【题型】解答题　【知识点】平面几何　【难度】easy
如图, 在正方形 $ABCD$ 中, 点 $E$、$F$ 分别在边 $CD$、$BC$ 上, 且 $CE = BF$, $DF$ 分别交 $AE$、$AC$ 于点 $P$、$Q$。

(1) 求证：$AE \perp DF$；

(2) $AQ \cdot BF = \sqrt{2} PQ \cdot DF$。
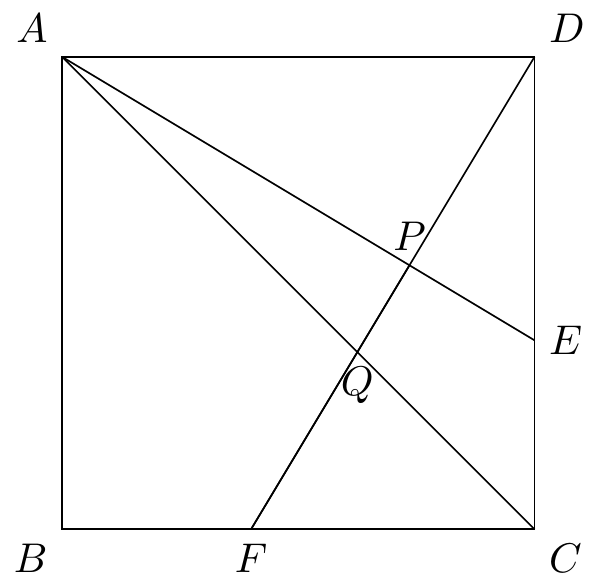
【解答】
证明：
(1) $\because$ 四边形 $ABCD$ 是正方形,

$\therefore BC = CD$, $\angle ADE = \angle DCF$, $\angle ACD = 45^\circ$,

$\because CE = BF$,

$\therefore DE = CF$,

在 $\triangle ADE$ 与 $\triangle DCF$ 中,

$\begin{cases}
AD = CD \\
\angle ADE = \angle DCF \\
DE = CF
\end{cases}$

$\therefore \triangle ADE \sim \triangle DCF$ (SAS),

$\therefore \angle DAE = \angle CDF$,

$\because \angle DAP + \angle CDF = 90^\circ$,

$\therefore \angle DAP + \angle DAE = 90^\circ$,

$\therefore \angle APD = 90^\circ$,

$\therefore AE \perp DF$；

(2) 过 $E$ 作 $EH \perp AC$ 于 $H$,

$\therefore \angle ACE = \angle HEC = 45^\circ$,

$\therefore CH = EH = \frac{\sqrt{2}}{2} CE = \frac{\sqrt{2}}{2} BF$,

$\because \angle APQ = \angle AHE = 90^\circ$, $\angle PAQ = \angle HAE$,

$\therefore \triangle APQ \sim \triangle AHE$,

$\therefore \frac{AE}{AQ} = \frac{EH}{PQ}$,

$\therefore AE \cdot PQ = AQ \cdot EH$,

由(1)知, $\triangle ADE \sim \triangle DCF$,

$\therefore AE = DF$,

$\therefore DF \cdot PQ = AQ \cdot \frac{\sqrt{2}}{2} BF$,

即 $AQ \cdot BF = \sqrt{2} PQ \cdot DF$。
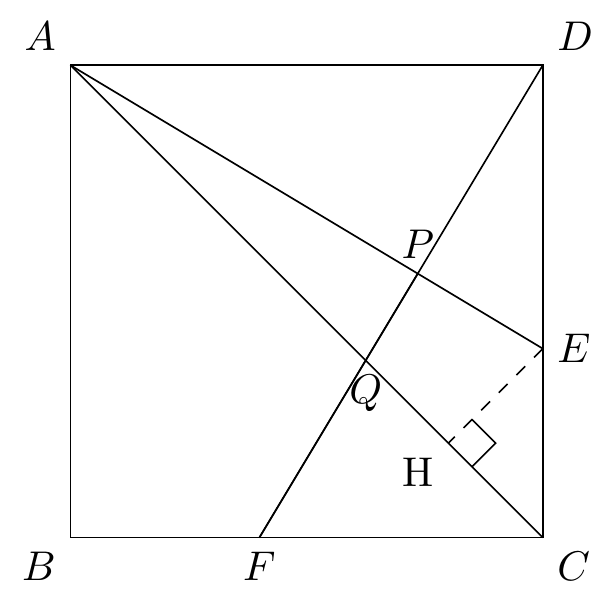